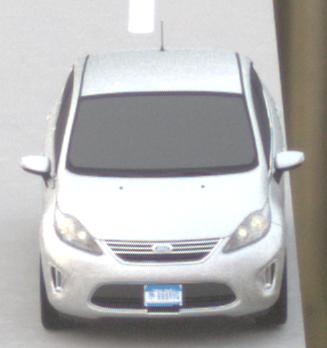
Make: Ford
Model: Fiesta
Detailed model: ’09 Sedan (seventh series)
Model produced from: 2010
Model produced until: 2017
Doors: 4
Color: white
Road condition: dry road
Daytime: sunrise or sunset
Contrast: low contrast